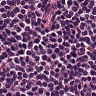
Metastatic tissue present: no